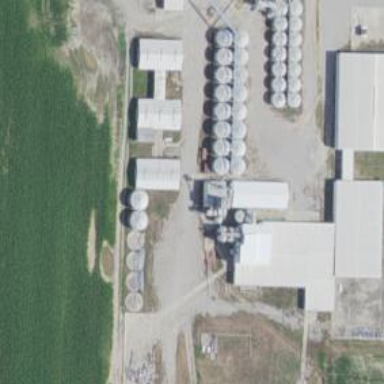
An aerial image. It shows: Silo.